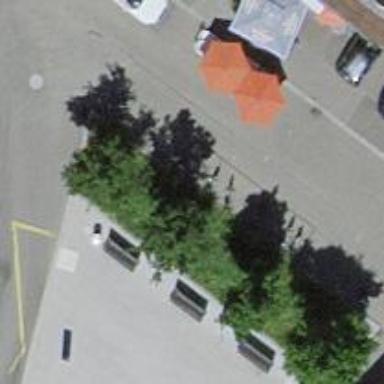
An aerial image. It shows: Bicycle rental facility.